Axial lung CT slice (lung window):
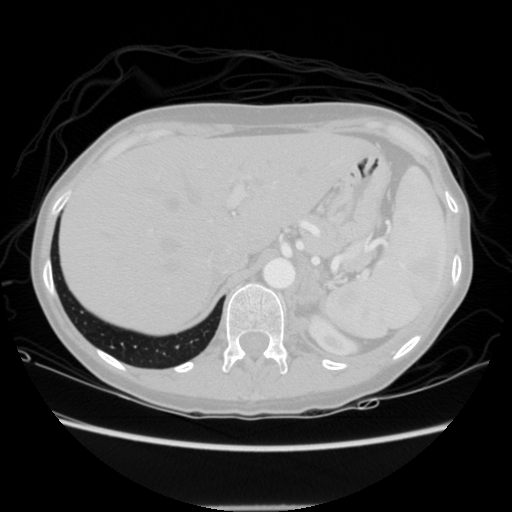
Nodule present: no